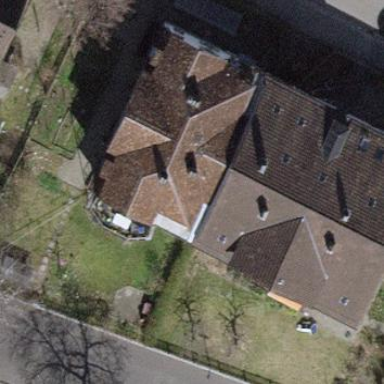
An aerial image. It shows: Gabled roof adorns the apartments building.